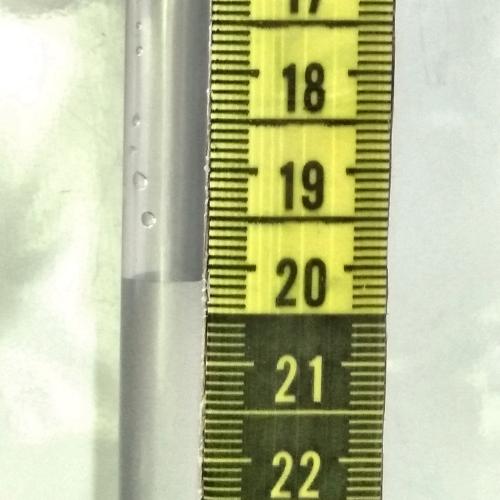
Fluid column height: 20.1 cm